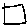
Label: square